Field crop: tomato
Growth stage: 2
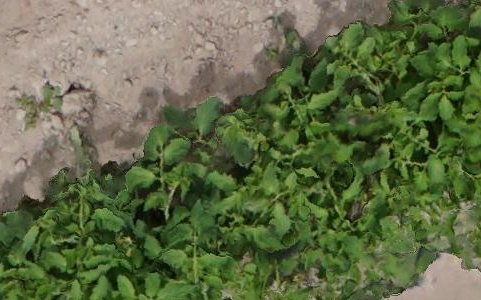
Species: tomato